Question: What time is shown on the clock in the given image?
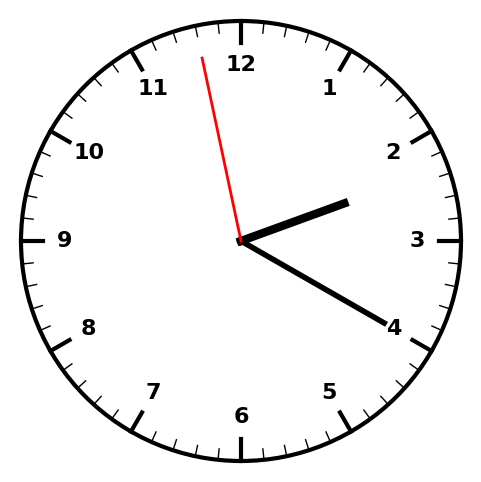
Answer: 02:19:58